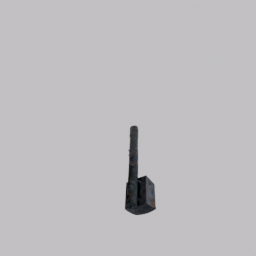
Label: architecture